Field crop: tomato
Growth stage: 2
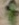
Species: solanum